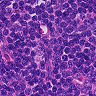
Metastatic tissue present: no